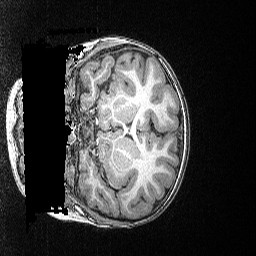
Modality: T1w
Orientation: coronal
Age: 73
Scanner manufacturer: siemens
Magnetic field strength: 3 T
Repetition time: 2.5 s
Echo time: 0.00347 s